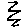
Label: zigzag